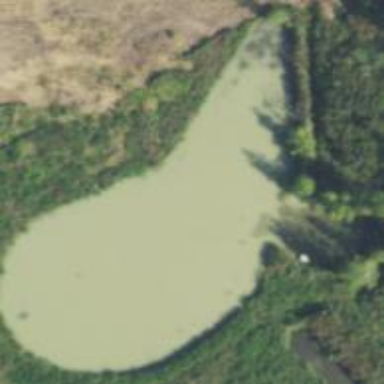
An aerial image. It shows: Pond surrounded by natural water.